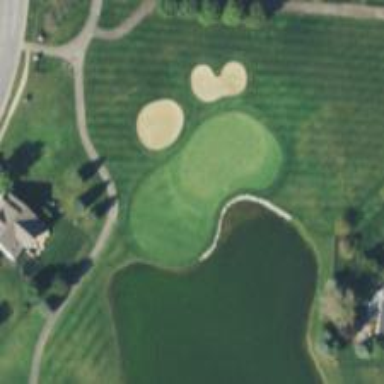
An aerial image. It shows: View of golf hole.